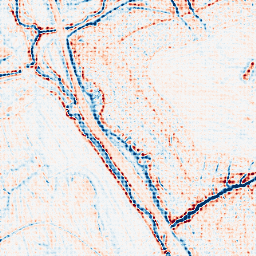
Category: edge_preserving
Decomposition family: bilateral
Decomposition parameters: d: 9
sigma_color: 100
sigma_space: 100
Upsampling method: sinc_blackman
Upsampling parameters: scale: 4
kernel_size: 4
Upsampling scale: 4